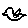
Label: bird